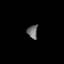
Tissue: lung
Cell type: Others
Senescence score: 0.2156
Nuclear area (px): 140
Mean DAPI intensity: 108.814